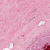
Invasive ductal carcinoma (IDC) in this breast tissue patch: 0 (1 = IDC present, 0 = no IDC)